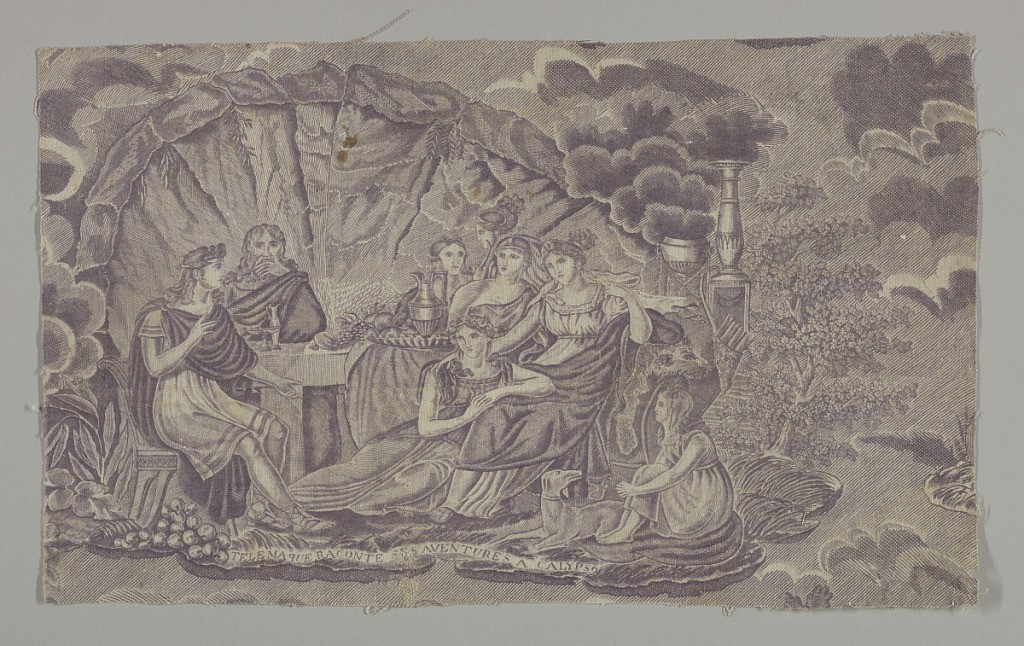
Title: Fragment
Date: ca. 1815
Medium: cotton Technique: printed on plain weave
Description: Fragment shows a scene from the Adventures of Telemachus and depicts a group of men and women in a grotto seated at a table.